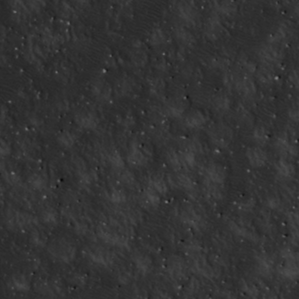
Label: non_frost